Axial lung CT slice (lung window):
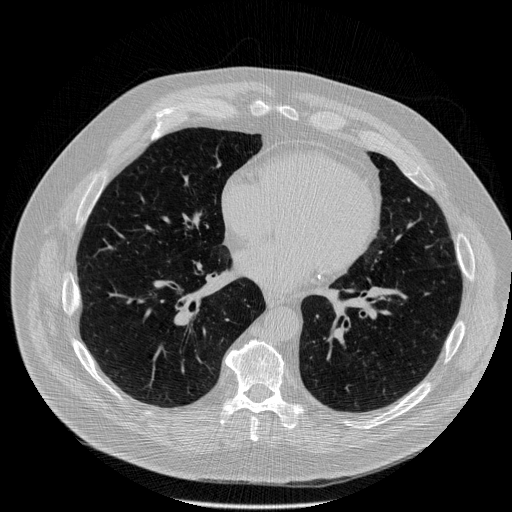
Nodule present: no